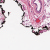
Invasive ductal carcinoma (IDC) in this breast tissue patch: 0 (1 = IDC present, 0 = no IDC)